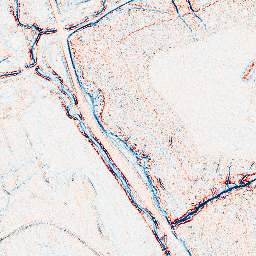
Category: edge_preserving
Decomposition family: bilateral
Decomposition parameters: d: 5
sigma_color: 25
sigma_space: 75
Upsampling method: quintic
Upsampling parameters: scale: 4
Upsampling scale: 4